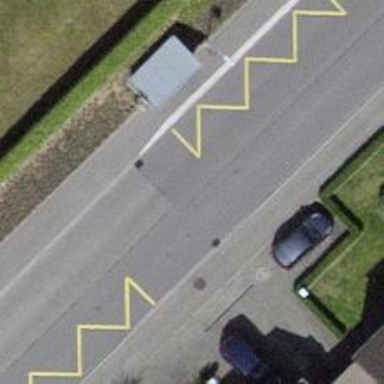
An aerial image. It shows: Bus stop with stop position for public transport.